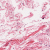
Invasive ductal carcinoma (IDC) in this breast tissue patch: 0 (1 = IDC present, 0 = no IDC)